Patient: sex M, age 37
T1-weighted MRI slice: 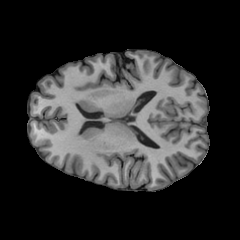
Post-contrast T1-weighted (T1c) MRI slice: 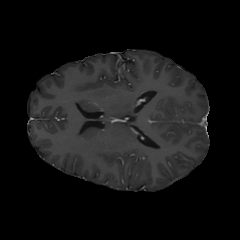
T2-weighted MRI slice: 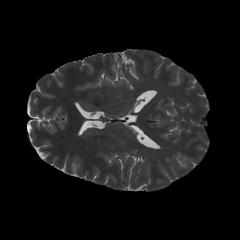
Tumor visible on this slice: no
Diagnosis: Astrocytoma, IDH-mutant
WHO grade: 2